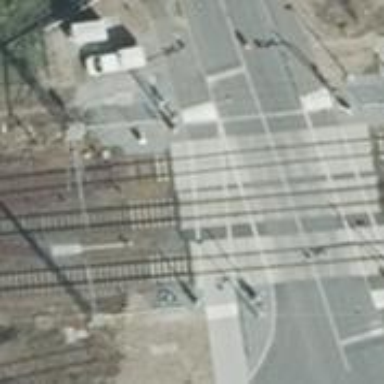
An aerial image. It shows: Railway switch.